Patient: sex F, age 56
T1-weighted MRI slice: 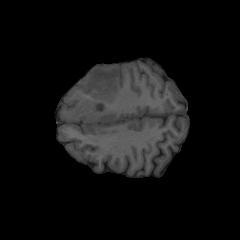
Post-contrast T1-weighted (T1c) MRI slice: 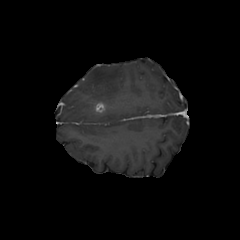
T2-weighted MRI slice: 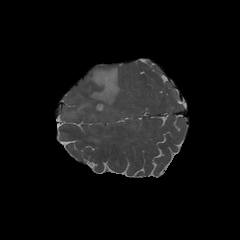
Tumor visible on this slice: yes
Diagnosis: Glioblastoma, IDH-wildtype
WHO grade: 4